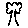
Label: tree